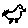
Label: bird